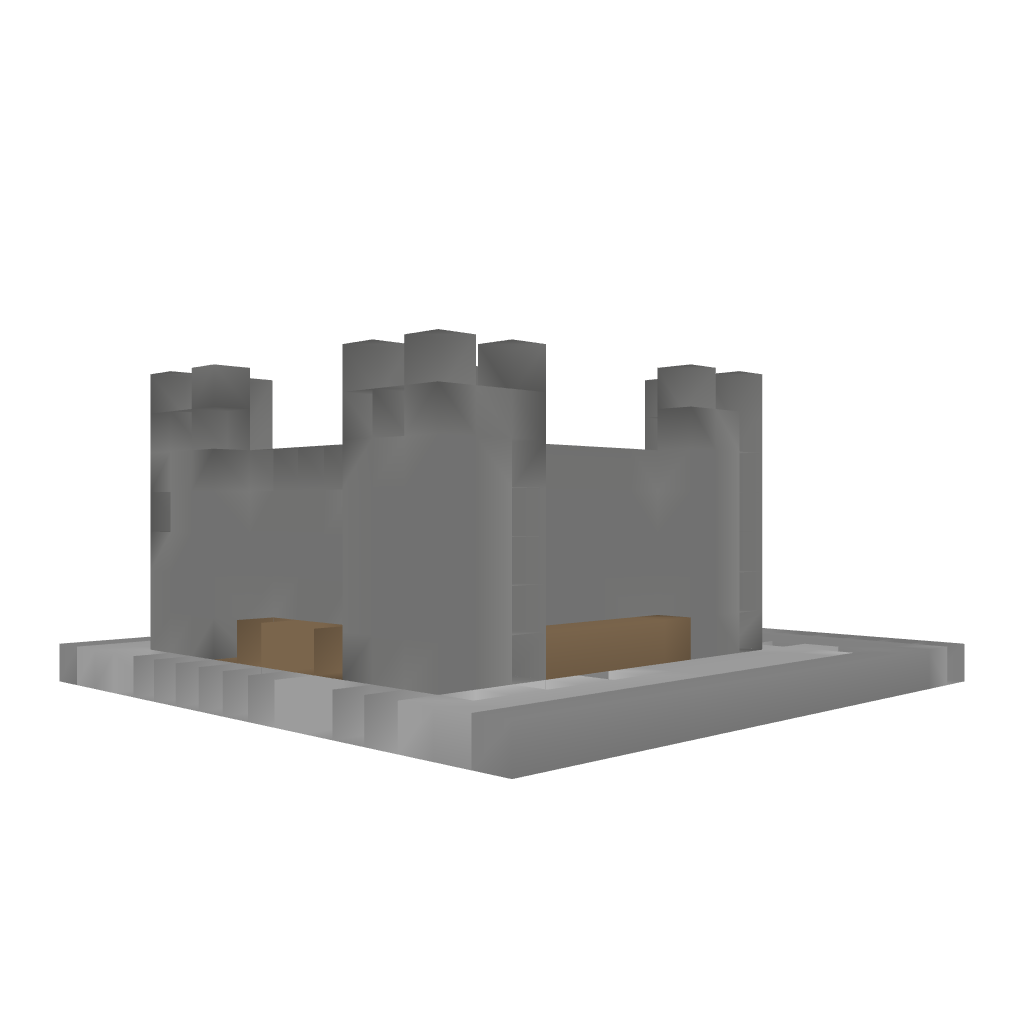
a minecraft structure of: Furnished Mini Castle